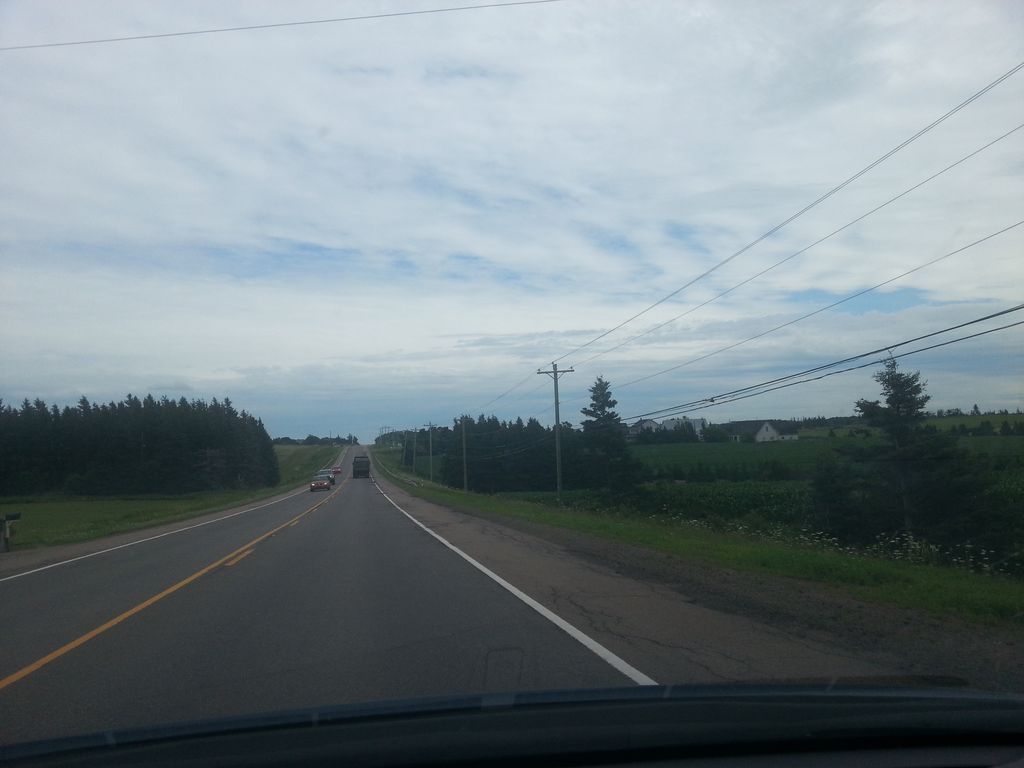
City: charlottetown